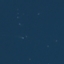
Land use / land cover class: SeaLake